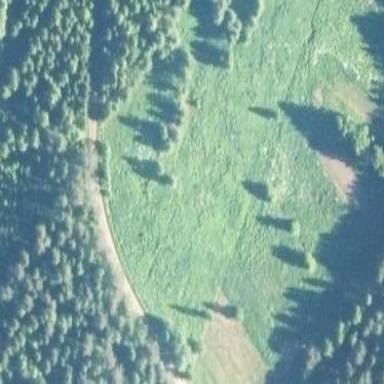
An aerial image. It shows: Beautiful meadow.